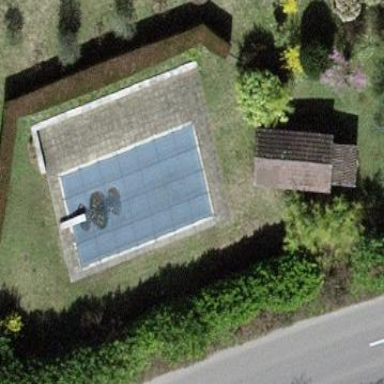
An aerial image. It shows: Swimming pool located in leisure land.